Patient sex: F
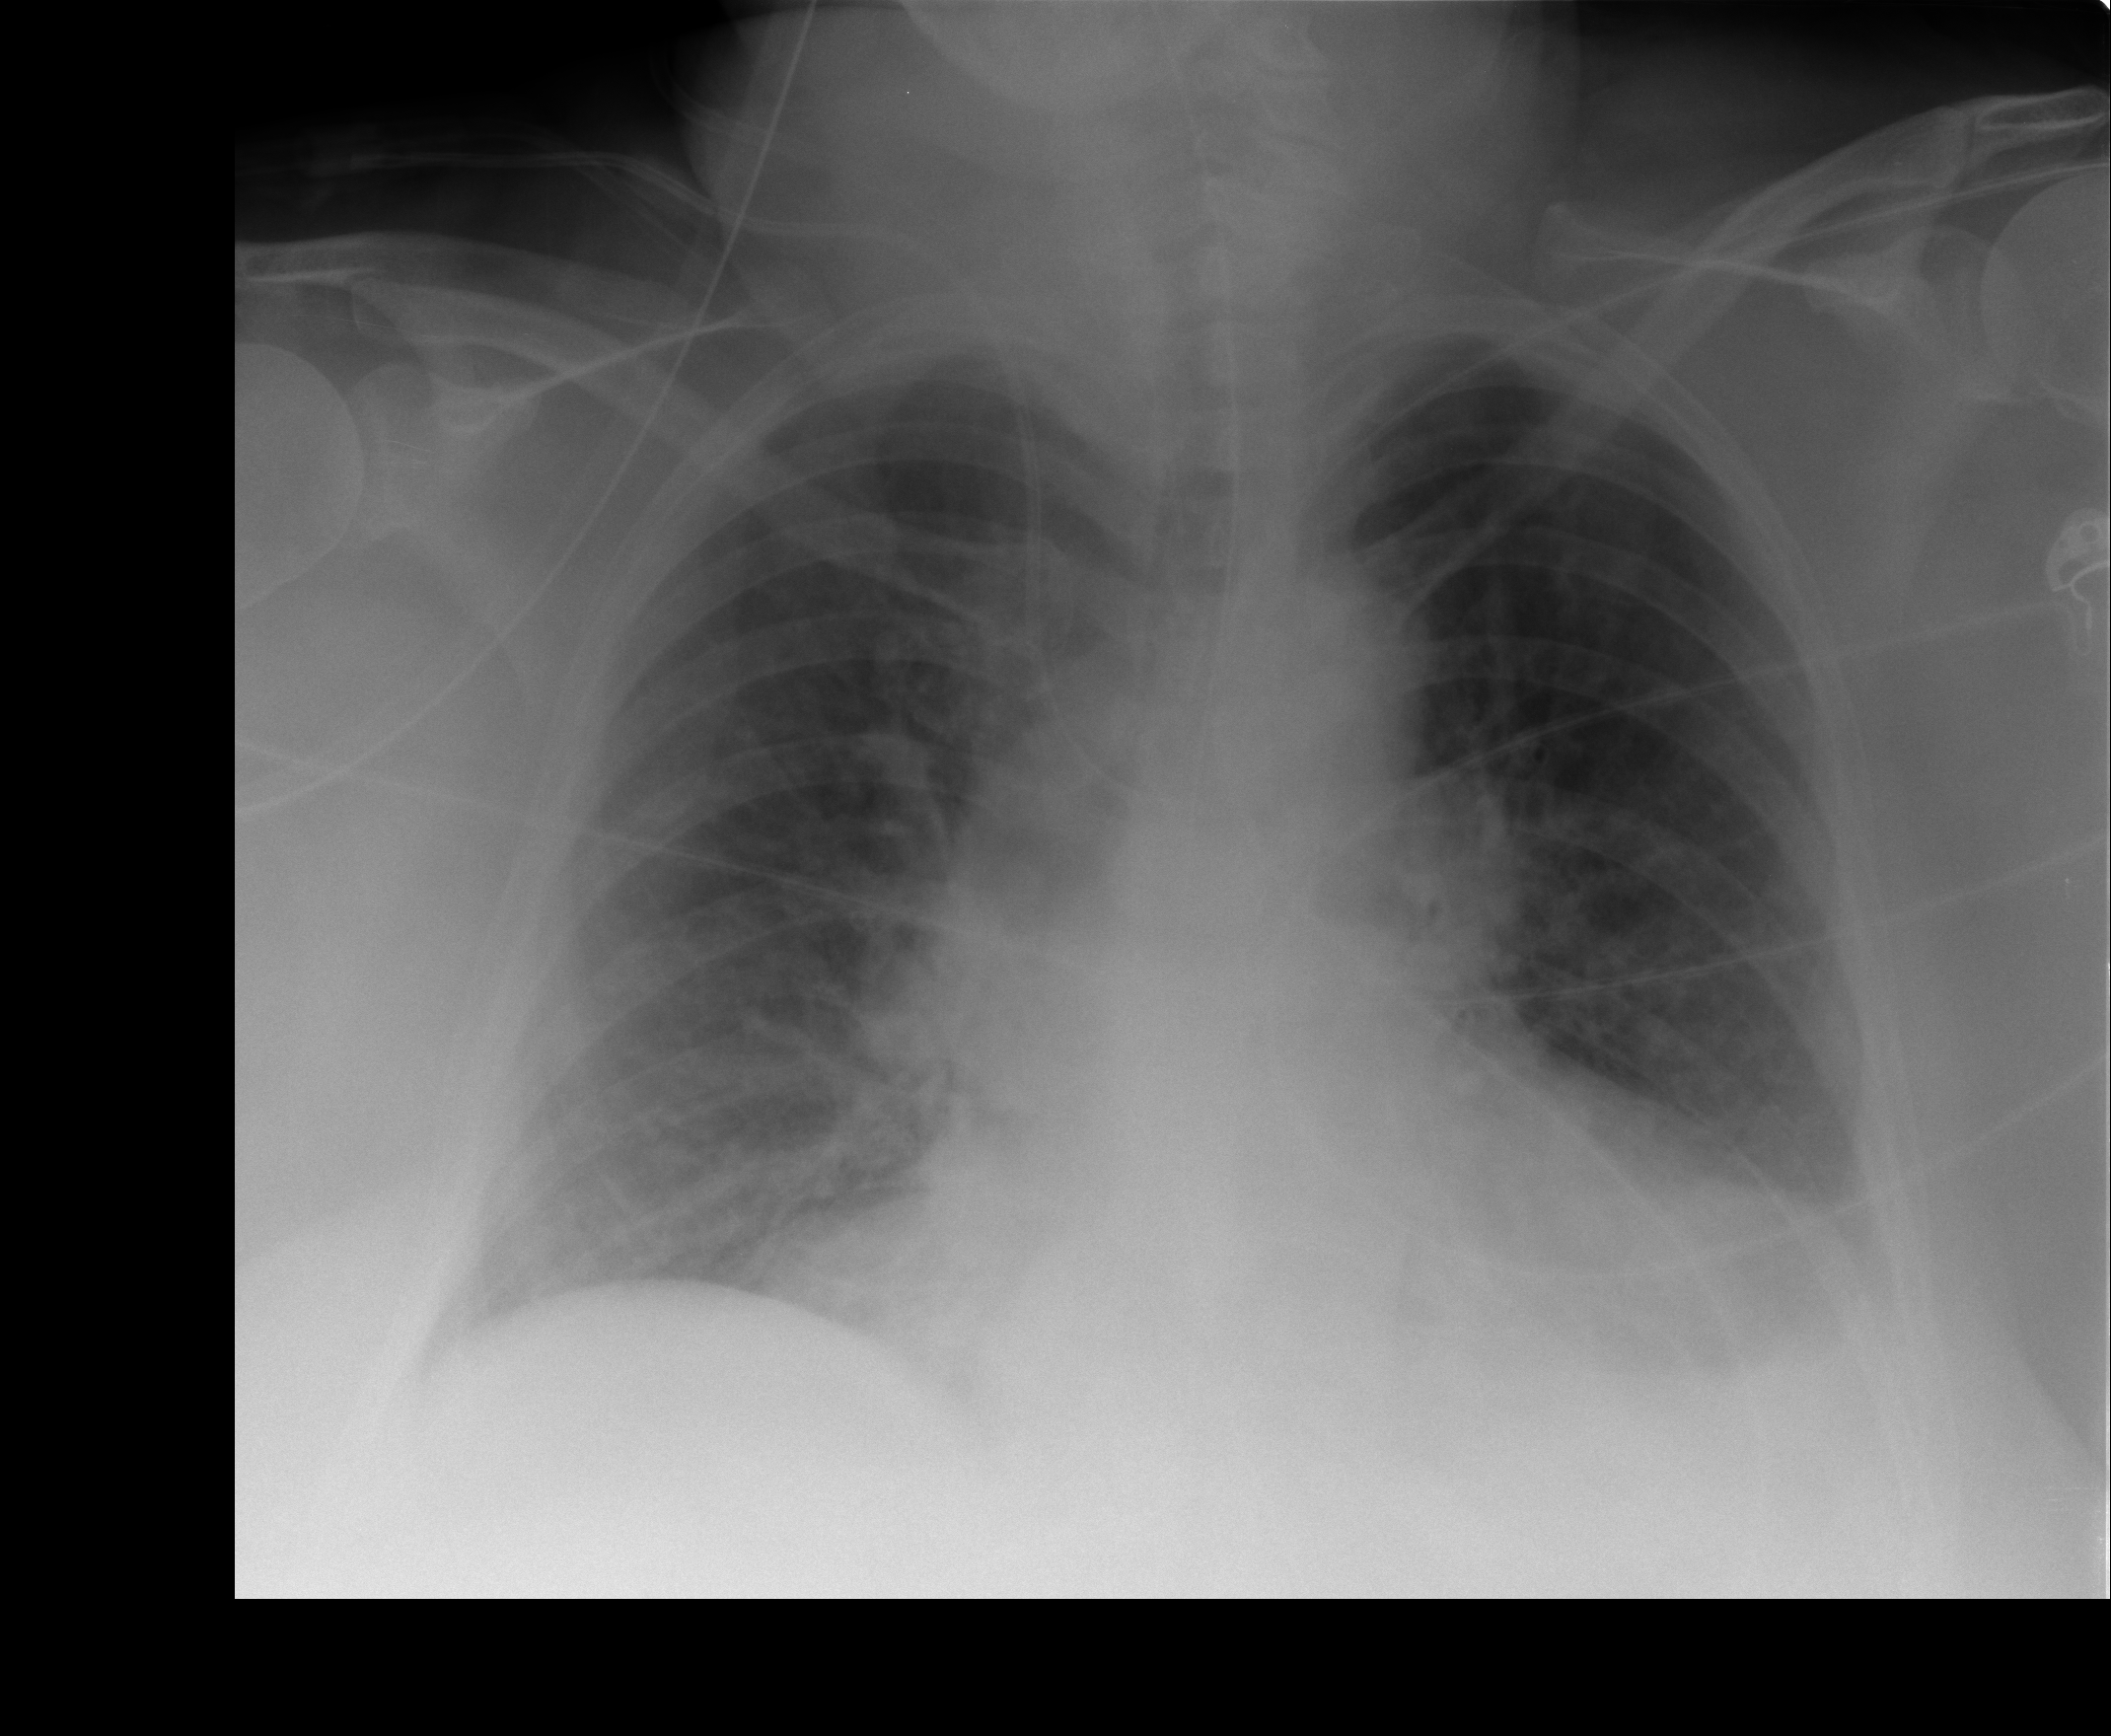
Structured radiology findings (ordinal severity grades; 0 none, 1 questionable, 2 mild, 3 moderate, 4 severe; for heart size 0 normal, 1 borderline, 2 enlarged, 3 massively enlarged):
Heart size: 0
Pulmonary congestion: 2
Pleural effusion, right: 0
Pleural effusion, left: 2
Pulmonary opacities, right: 2
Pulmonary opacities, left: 2
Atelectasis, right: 2
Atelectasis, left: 2